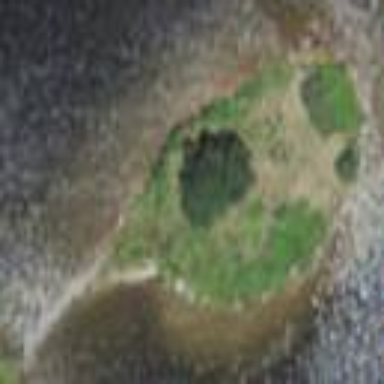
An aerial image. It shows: Islet.